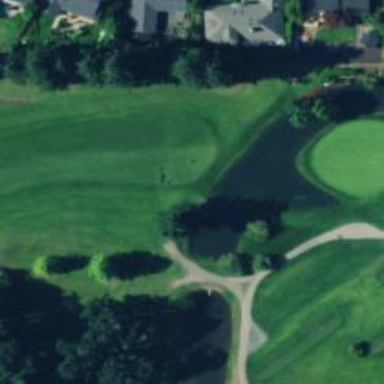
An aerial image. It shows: Path for golf carts.